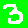
Digit: 3